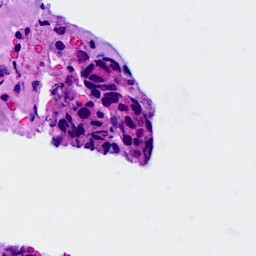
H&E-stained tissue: Breast